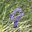
Label: 9